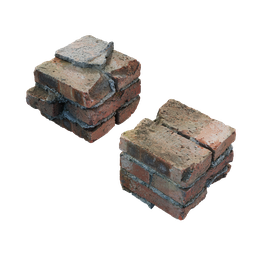
Label: architecture